Field crop: tomato
Growth stage: 2
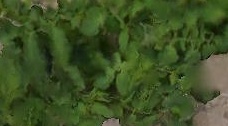
Species: tomato